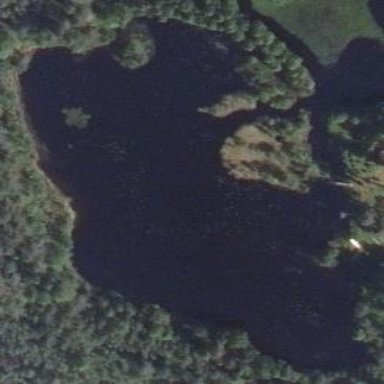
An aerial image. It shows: Lake with natural water.